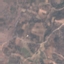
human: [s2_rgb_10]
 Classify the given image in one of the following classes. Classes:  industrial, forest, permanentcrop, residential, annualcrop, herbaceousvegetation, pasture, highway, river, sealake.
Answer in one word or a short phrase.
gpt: PermanentCrop